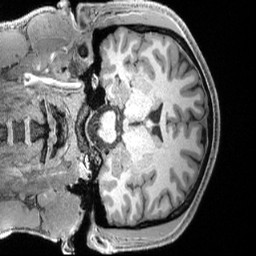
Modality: T1w
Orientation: coronal
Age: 29
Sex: male
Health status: ill
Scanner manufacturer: siemens
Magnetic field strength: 3 T
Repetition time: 2.4 s
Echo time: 0.00222 s